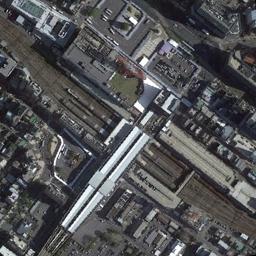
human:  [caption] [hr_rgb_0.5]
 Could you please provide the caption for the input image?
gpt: Many buildings of different shapes are beside the railway station .

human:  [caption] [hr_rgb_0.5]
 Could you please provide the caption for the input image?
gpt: The railway station is next to some buildings .

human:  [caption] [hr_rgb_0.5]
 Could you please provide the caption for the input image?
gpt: There is a railway station in the crowded city .

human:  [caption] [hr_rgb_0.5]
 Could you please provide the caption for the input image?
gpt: The railway station has some railways and buildings and some trains are on the railways .

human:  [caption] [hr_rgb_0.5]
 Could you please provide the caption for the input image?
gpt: There are some buildings around the railway station .